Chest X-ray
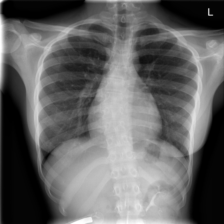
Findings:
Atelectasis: negative
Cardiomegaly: negative
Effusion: negative
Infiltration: positive
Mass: negative
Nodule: negative
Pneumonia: negative
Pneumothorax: negative
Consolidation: negative
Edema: negative
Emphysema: negative
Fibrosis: negative
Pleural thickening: negative
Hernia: negative